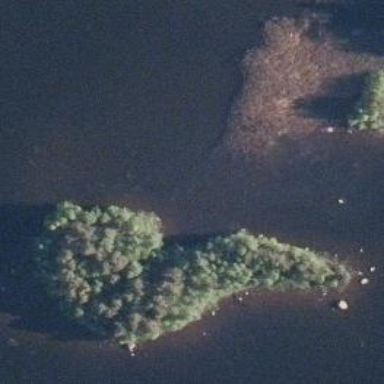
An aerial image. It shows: Island covered with woodland.